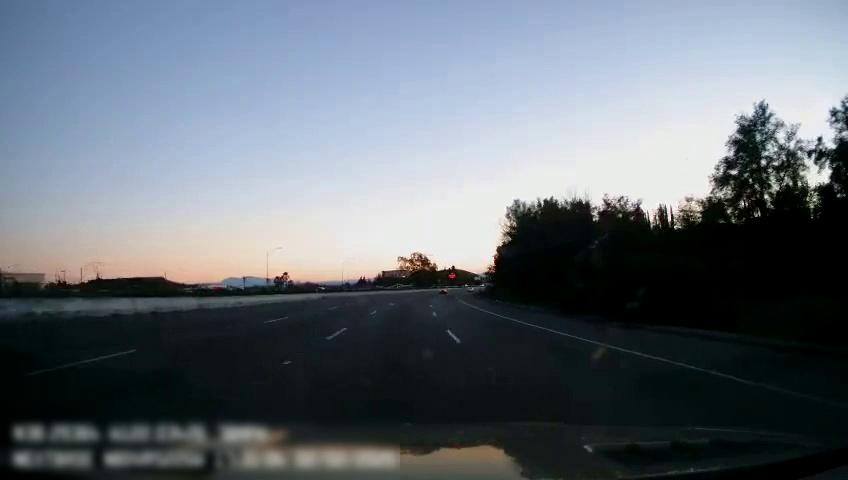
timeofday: Day
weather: Sunny
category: Drivable Space
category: Lanes | Current Lane
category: Lanes | Current Lane
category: Lanes | Alternate Lane
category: Lanes | Alternate Lane